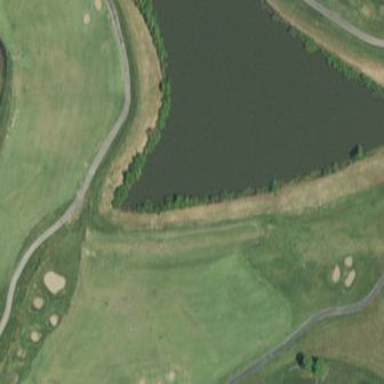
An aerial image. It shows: Picturesque scene of golf course with lateral water hazard.